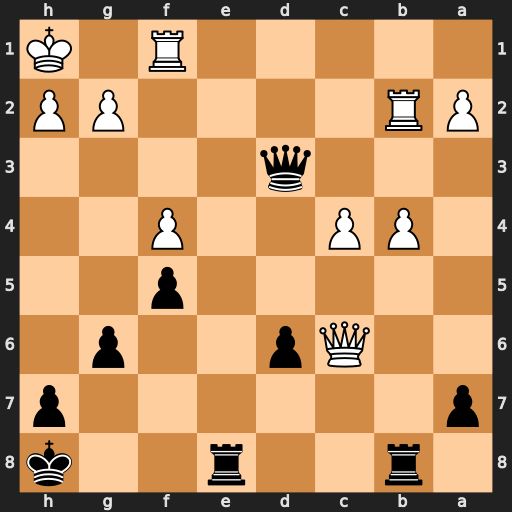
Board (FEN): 1r2r2k/p6p/2Qp2p1/5p2/1PP2P2/3q4/PR4PP/5R1K
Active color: b
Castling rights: -
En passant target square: -
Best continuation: Qxf1#